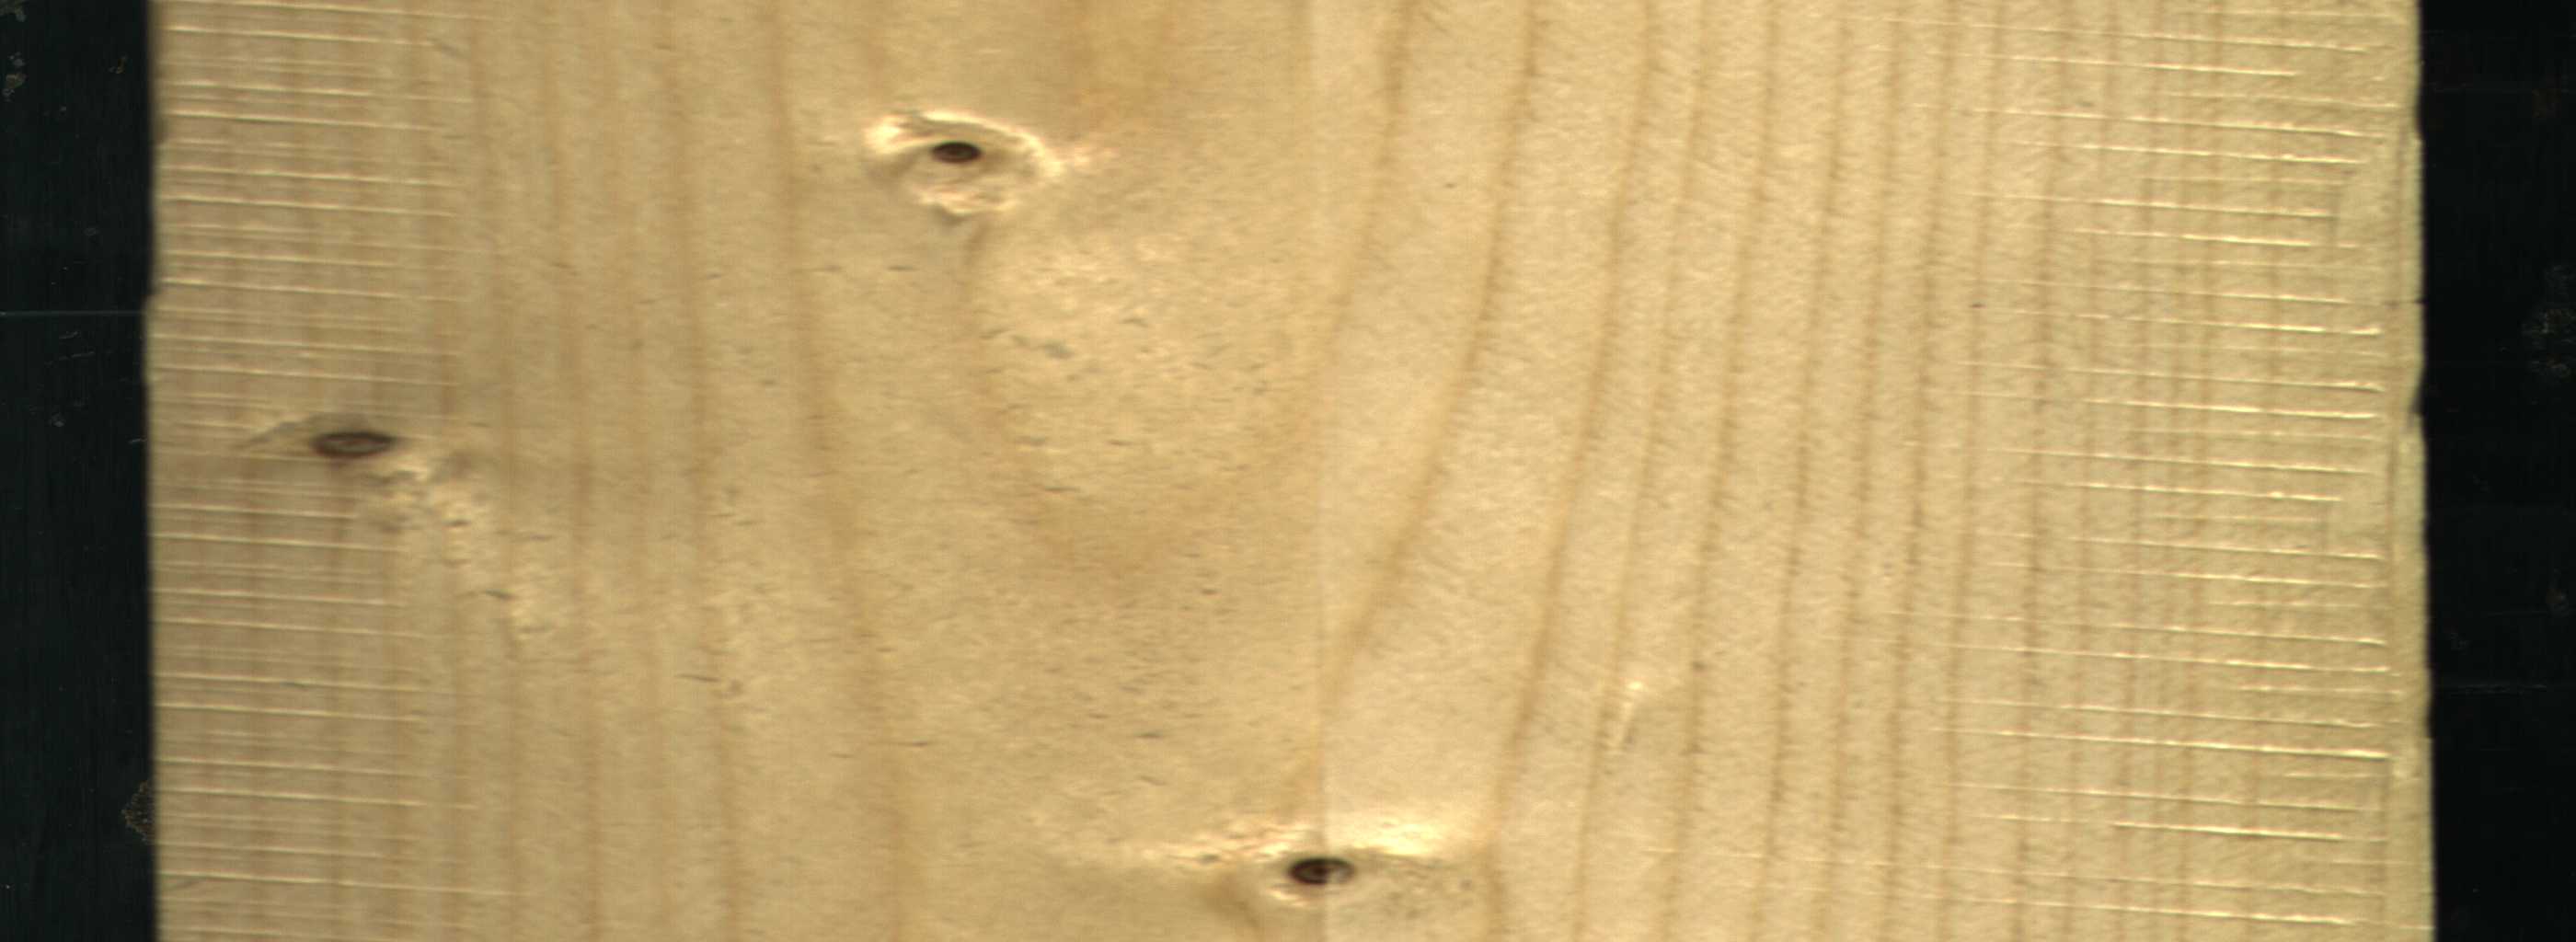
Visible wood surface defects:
Dead_Knot
Dead_Knot
Dead_Knot